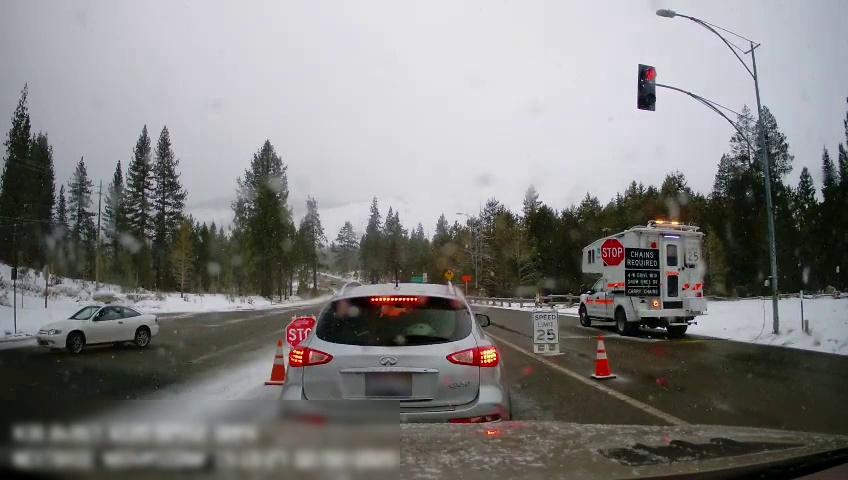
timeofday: Day
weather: Snowy
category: Drivable Space
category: Vehicles | Truck
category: Vehicles | SUV
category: Vehicles | Car
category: Lanes | Alternate Lane
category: Traffic | Lights
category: Traffic | Signs
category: Traffic | Signs
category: Traffic | Signs
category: Traffic | Signs
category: Traffic | Signs
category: Traffic | Signs
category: Traffic | Signs
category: Traffic | Signs
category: Traffic | Signs